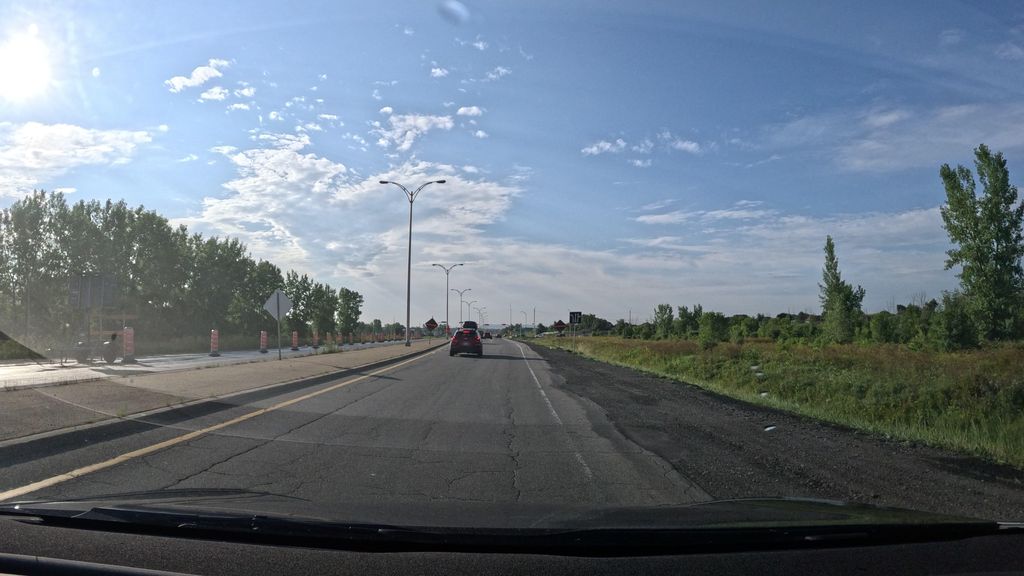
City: montreal